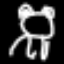
Label: frog